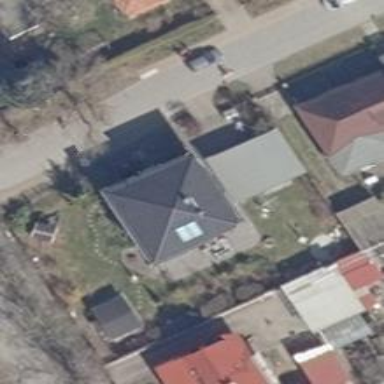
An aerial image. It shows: Detached building with pyramidal roof shape.